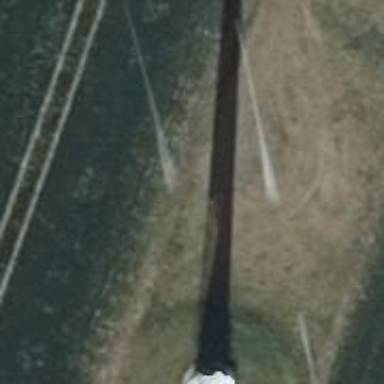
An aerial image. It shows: Wind generator is in the picture.